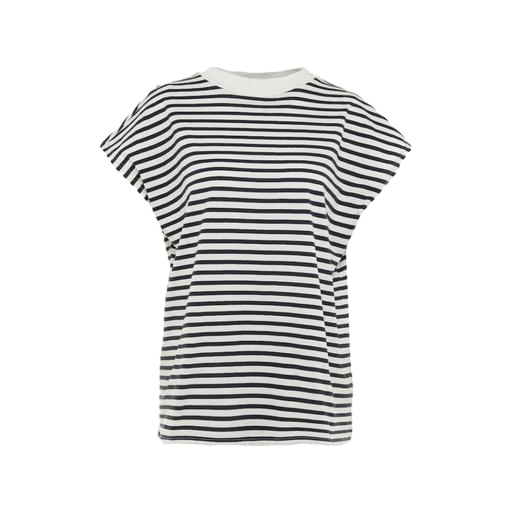
blue striped cap-sleeve tee, blue women's stripe true t-shirt, mina t-shirt black white stripe, white background